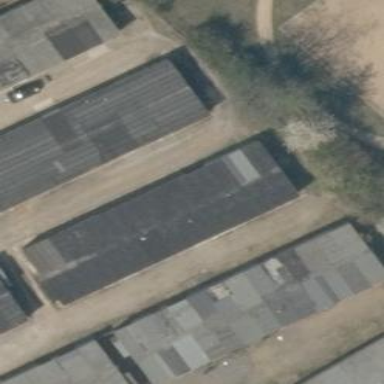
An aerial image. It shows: Group of garages.